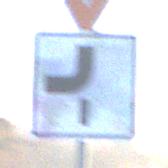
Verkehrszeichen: VerlaufVorfahrtsstrasse7
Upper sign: VorfahrtGewaehren
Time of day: Dawn
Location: Outdoor (Nature)
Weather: Clear
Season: NotSpecified
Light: Natural